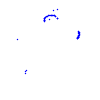
Particle: proton